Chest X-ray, PA view. Patient: 40 years old, sex M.
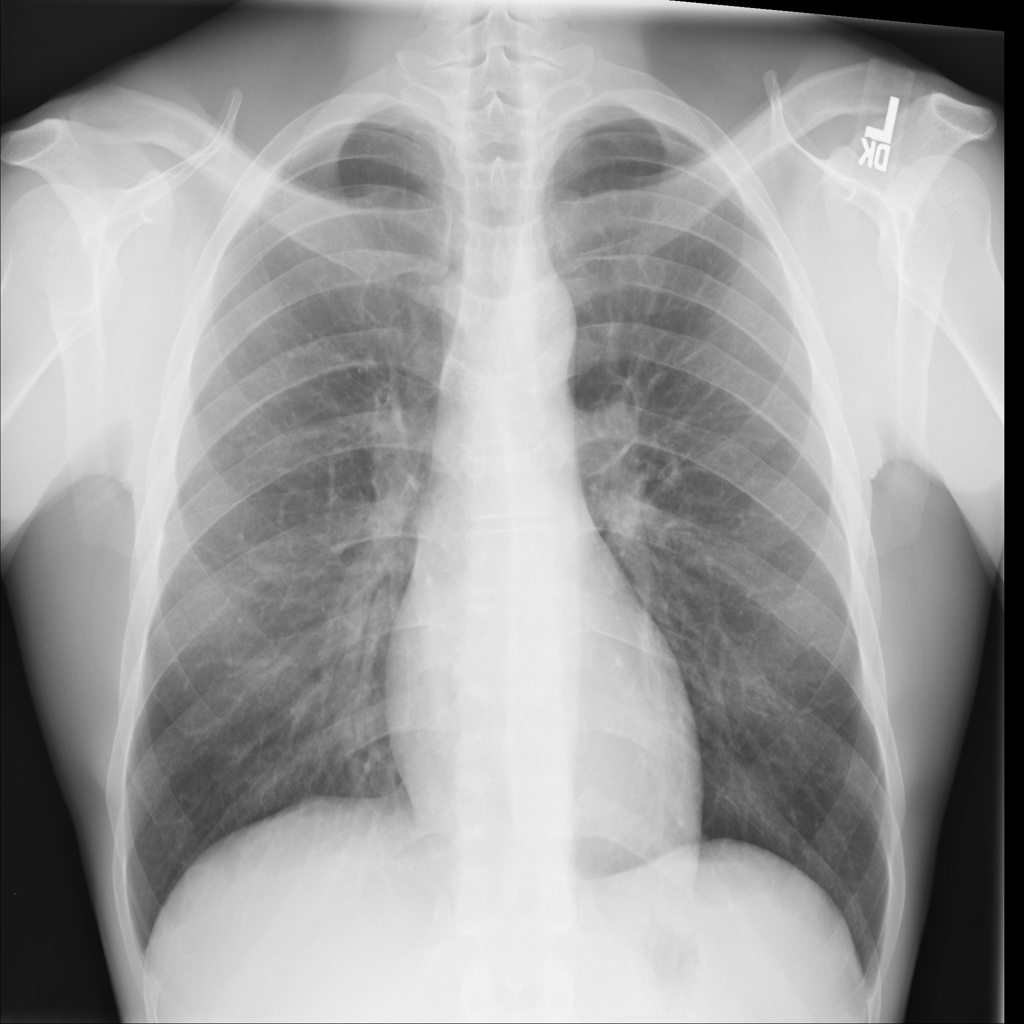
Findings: No Finding